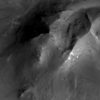
Label: not_dusty